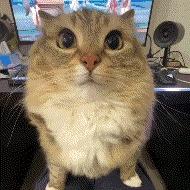
Label: others